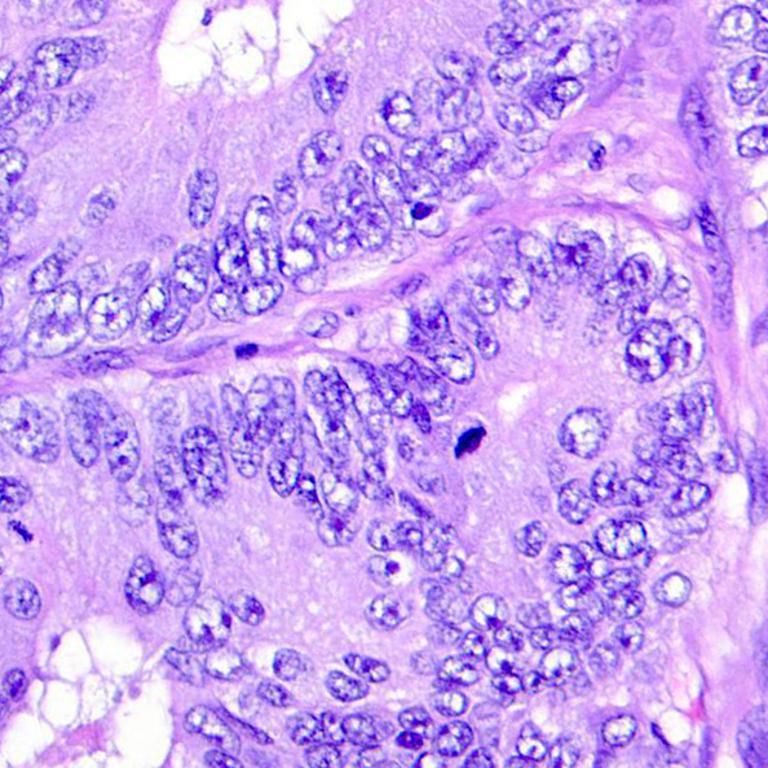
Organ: colon
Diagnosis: adenocarcinomas